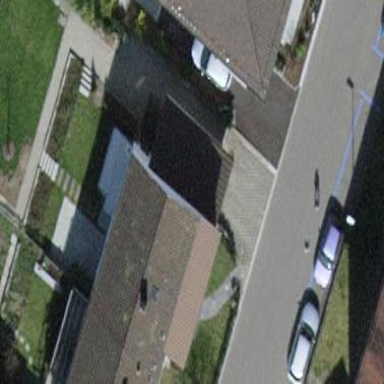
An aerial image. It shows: Building with tile roof.